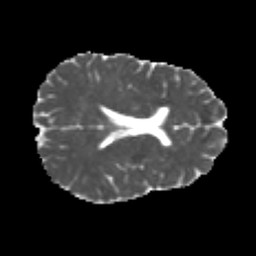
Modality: MD
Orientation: axial
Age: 23
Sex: male
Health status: healthy
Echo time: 0.074 s